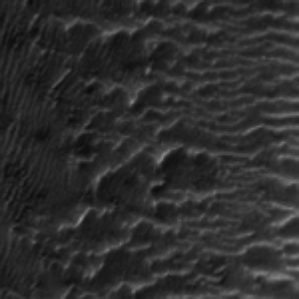
Label: frost